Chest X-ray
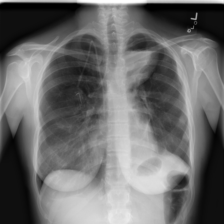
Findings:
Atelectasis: negative
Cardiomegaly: negative
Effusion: negative
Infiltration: negative
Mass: negative
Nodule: negative
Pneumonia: negative
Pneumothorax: negative
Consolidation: negative
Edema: negative
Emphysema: negative
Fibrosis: negative
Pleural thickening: negative
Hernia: negative